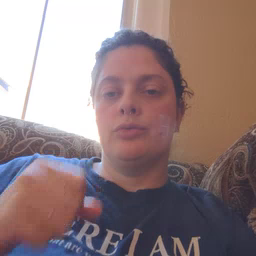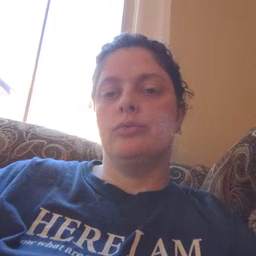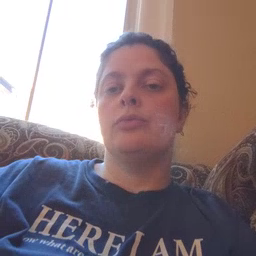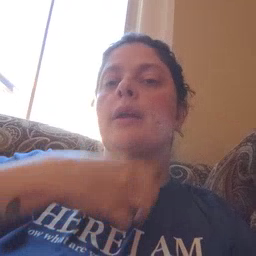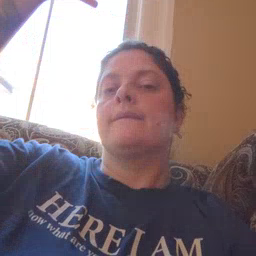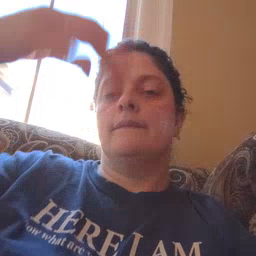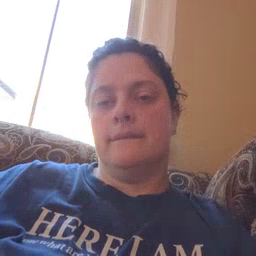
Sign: giraffe